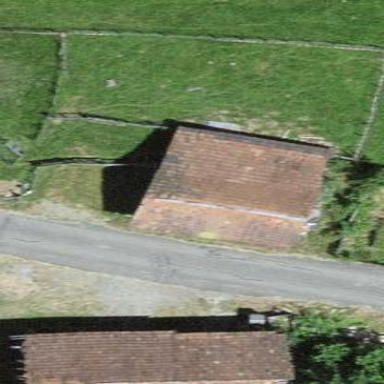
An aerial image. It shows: Rural barn.